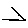
Label: triangle